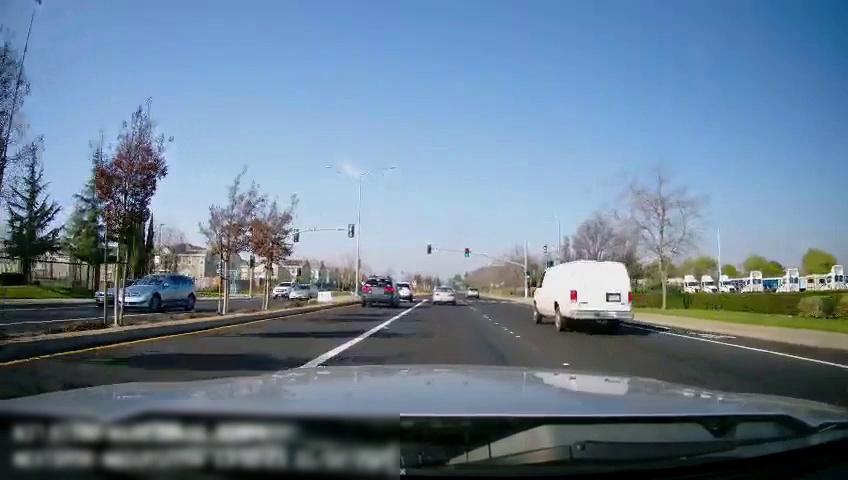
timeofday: Day
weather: Sunny
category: Drivable Space
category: Drivable Space
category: Vehicles | Car
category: Vehicles | SUV
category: Vehicles | Truck
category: Vehicles | Car
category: Vehicles | SUV
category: Vehicles | SUV
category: Vehicles | SUV
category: Vehicles | Van
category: Vehicles | Car
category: Lanes | Current Lane
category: Lanes | Current Lane
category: Lanes | Alternate Lane
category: Lanes | Current Lane
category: Lanes | Opposite Lane
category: Traffic | Lights
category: Traffic | Lights
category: Traffic | Lights
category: Traffic | Lights
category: Traffic | Lights
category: Traffic | Lights
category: Traffic | Lights